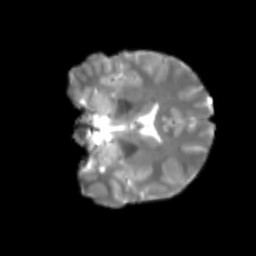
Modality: T2w
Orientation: coronal
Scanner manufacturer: siemens
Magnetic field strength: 3 T
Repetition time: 4 s
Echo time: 0.0594 s